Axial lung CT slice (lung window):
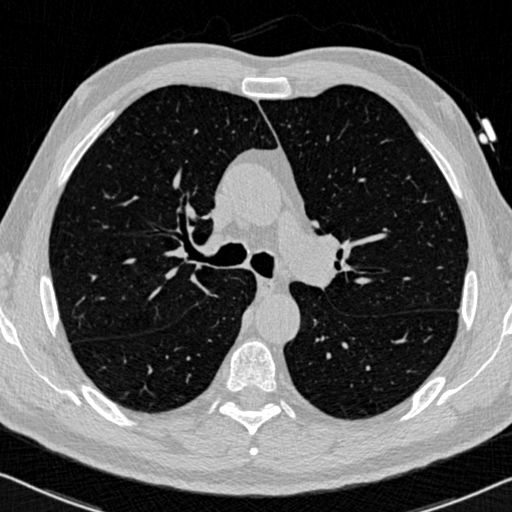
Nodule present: no